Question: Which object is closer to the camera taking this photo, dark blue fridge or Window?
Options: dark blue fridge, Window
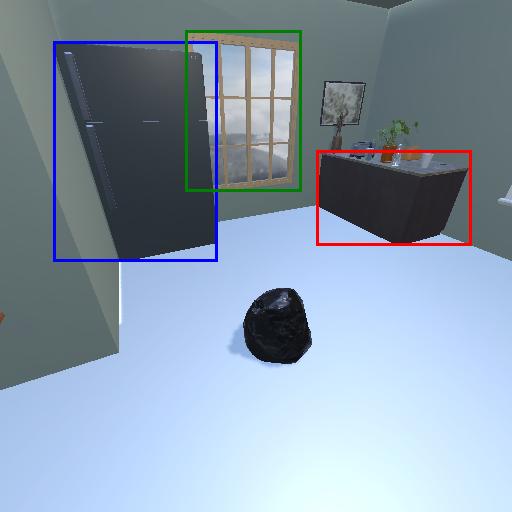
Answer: dark blue fridge